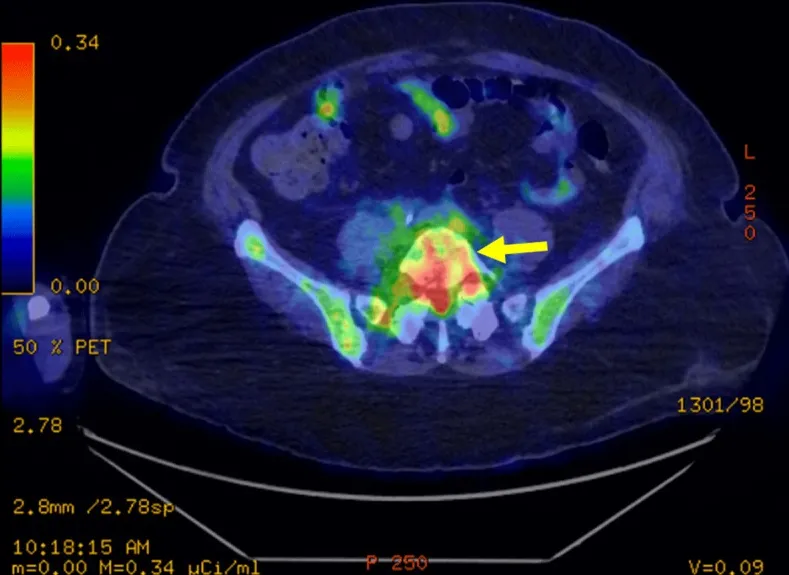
Transverse FDG PET-CT: PET-CT showing hyperfixation of L5-S1 disk.
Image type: radiology (pet)